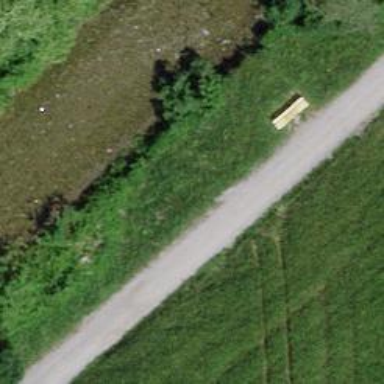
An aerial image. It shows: Bench for seating.